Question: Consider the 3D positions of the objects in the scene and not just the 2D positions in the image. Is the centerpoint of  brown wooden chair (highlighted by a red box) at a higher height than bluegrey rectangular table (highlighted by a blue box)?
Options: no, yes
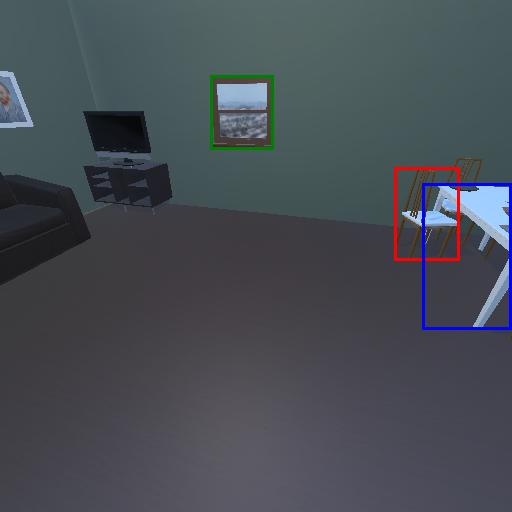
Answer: no